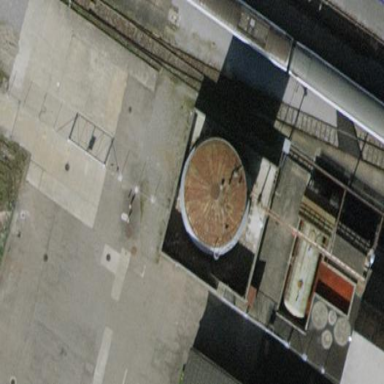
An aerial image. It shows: Storage tank that is man-made.